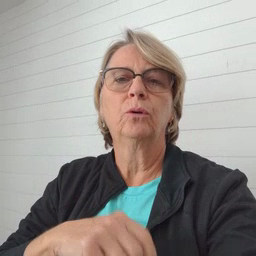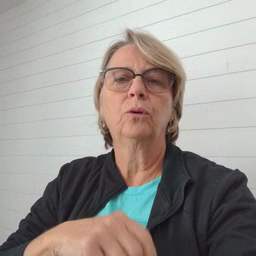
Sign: underwear